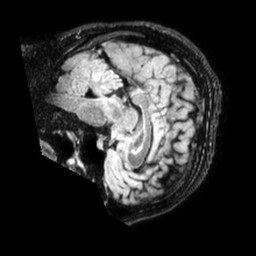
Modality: FLAIR
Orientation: sagittal
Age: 34
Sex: female
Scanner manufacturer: philips
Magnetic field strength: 1.5 T
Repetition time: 4.8 s
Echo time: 0.3438 s